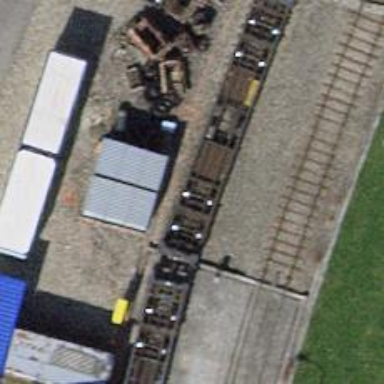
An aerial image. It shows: Single railway spur track.